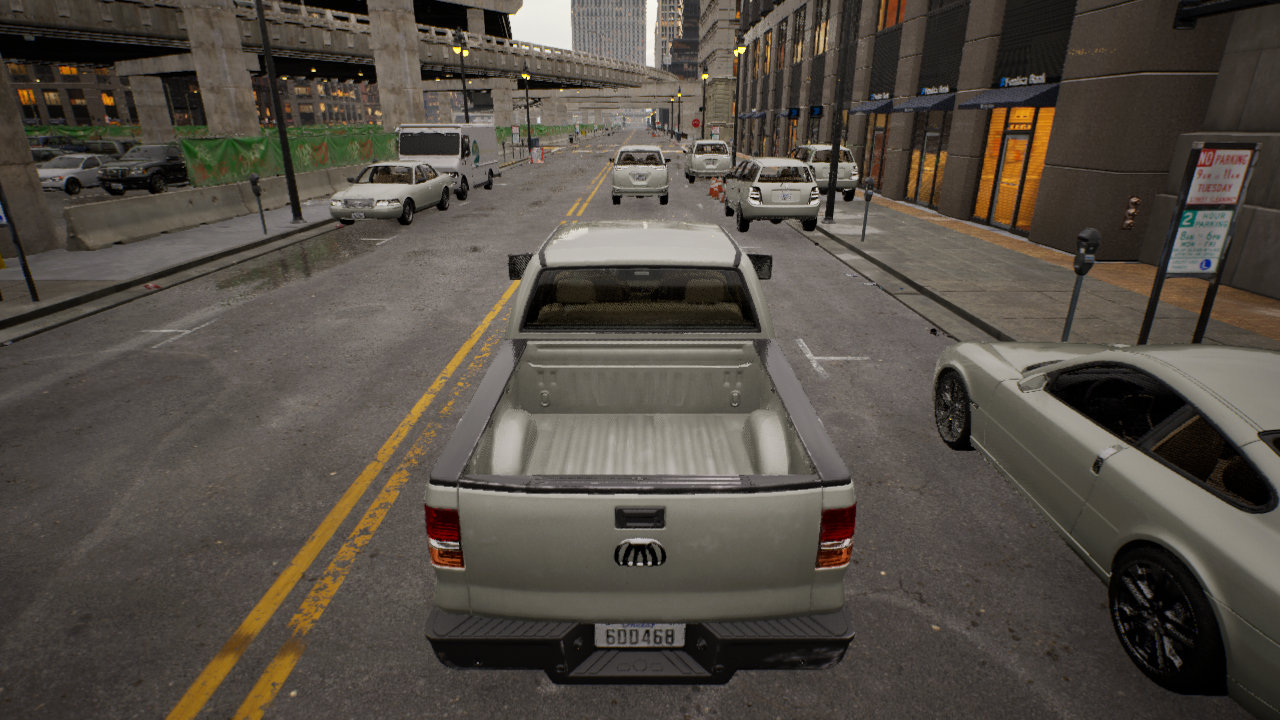
Venue: downtown
Lighting: golden hour
Vehicle rig: pickup